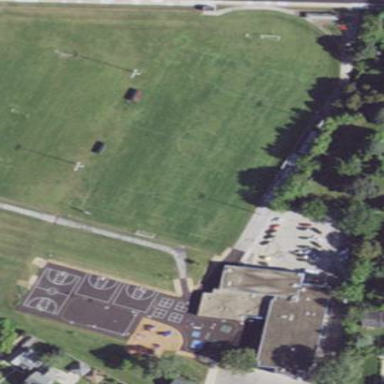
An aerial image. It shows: Soccer pitch designated for leisure and sports activities.